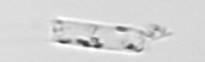
Label: Cerataulina_pelagica